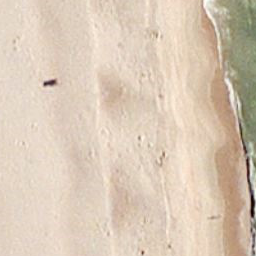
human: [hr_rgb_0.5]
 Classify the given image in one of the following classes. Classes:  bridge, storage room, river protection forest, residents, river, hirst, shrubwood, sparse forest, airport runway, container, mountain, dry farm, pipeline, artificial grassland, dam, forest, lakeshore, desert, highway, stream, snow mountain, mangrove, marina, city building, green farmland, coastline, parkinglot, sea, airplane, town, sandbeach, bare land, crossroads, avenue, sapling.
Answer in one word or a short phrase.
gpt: sandbeach